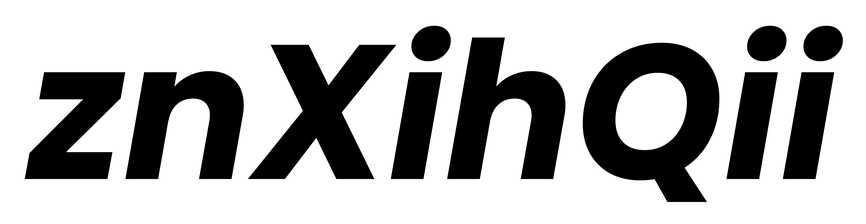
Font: Poppins-BoldItalic